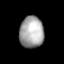
Tissue: lung
Cell type: Endothelial cells
Senescence score: 0.6072
Nuclear area (px): 745
Mean DAPI intensity: 166.238